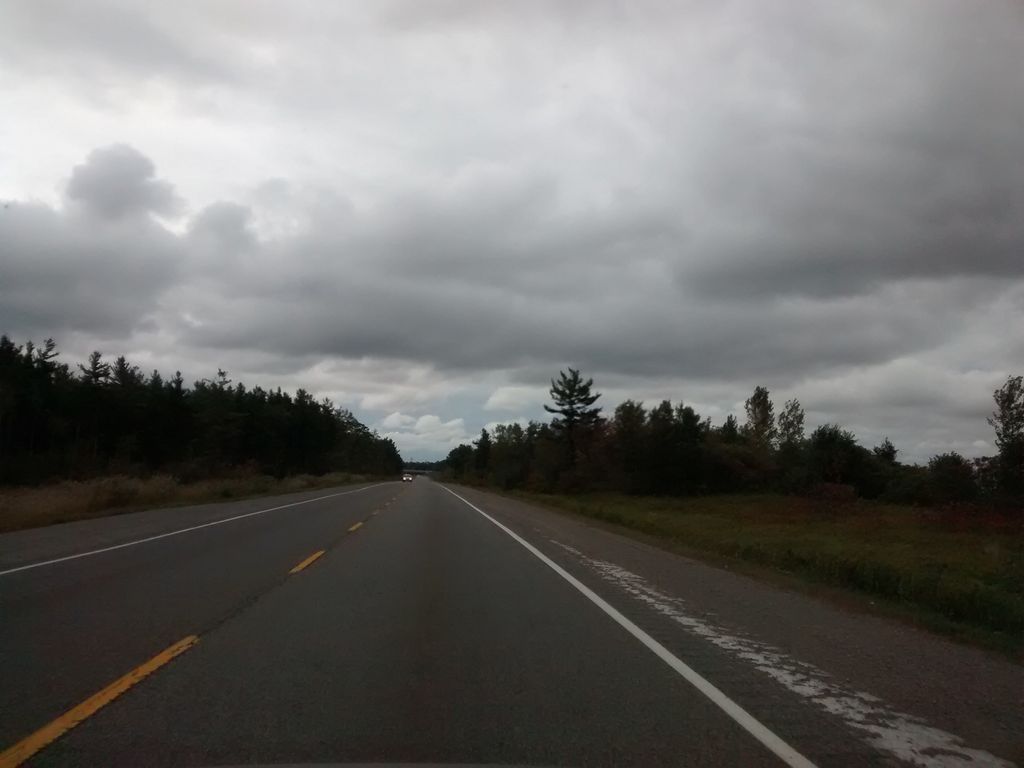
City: hamilton